Question: How would I set an alternate background image for this (text) through css?
'''
<div id = 'id'></div>
#id
{
background-image: url(image);
}
'''
By alternate I mean this:
Say that 'image' is this:
If for some reason this image cannot load I want the 'div' to contain the text "Stop"
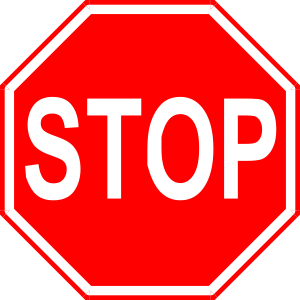
Answer: This does not exist. Please refer to the following link for an in-depth explanation.
<URL>
CSS is used not to load content, but for aesthetic purposes only. All images in the CSS should be asserted to exist on the server, before that server goes live!